Breast ultrasound image
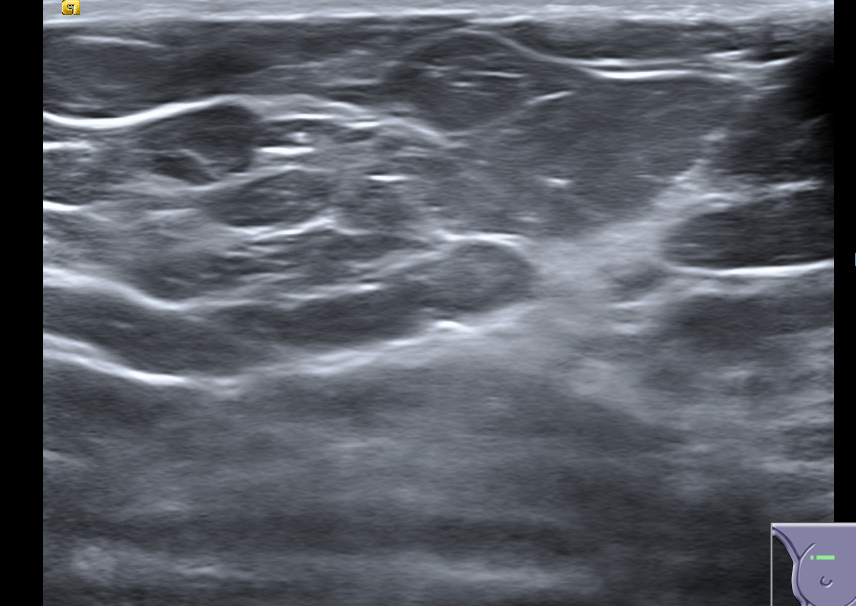
Diagnosis: normal